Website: bh-photo
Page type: account-dashboard
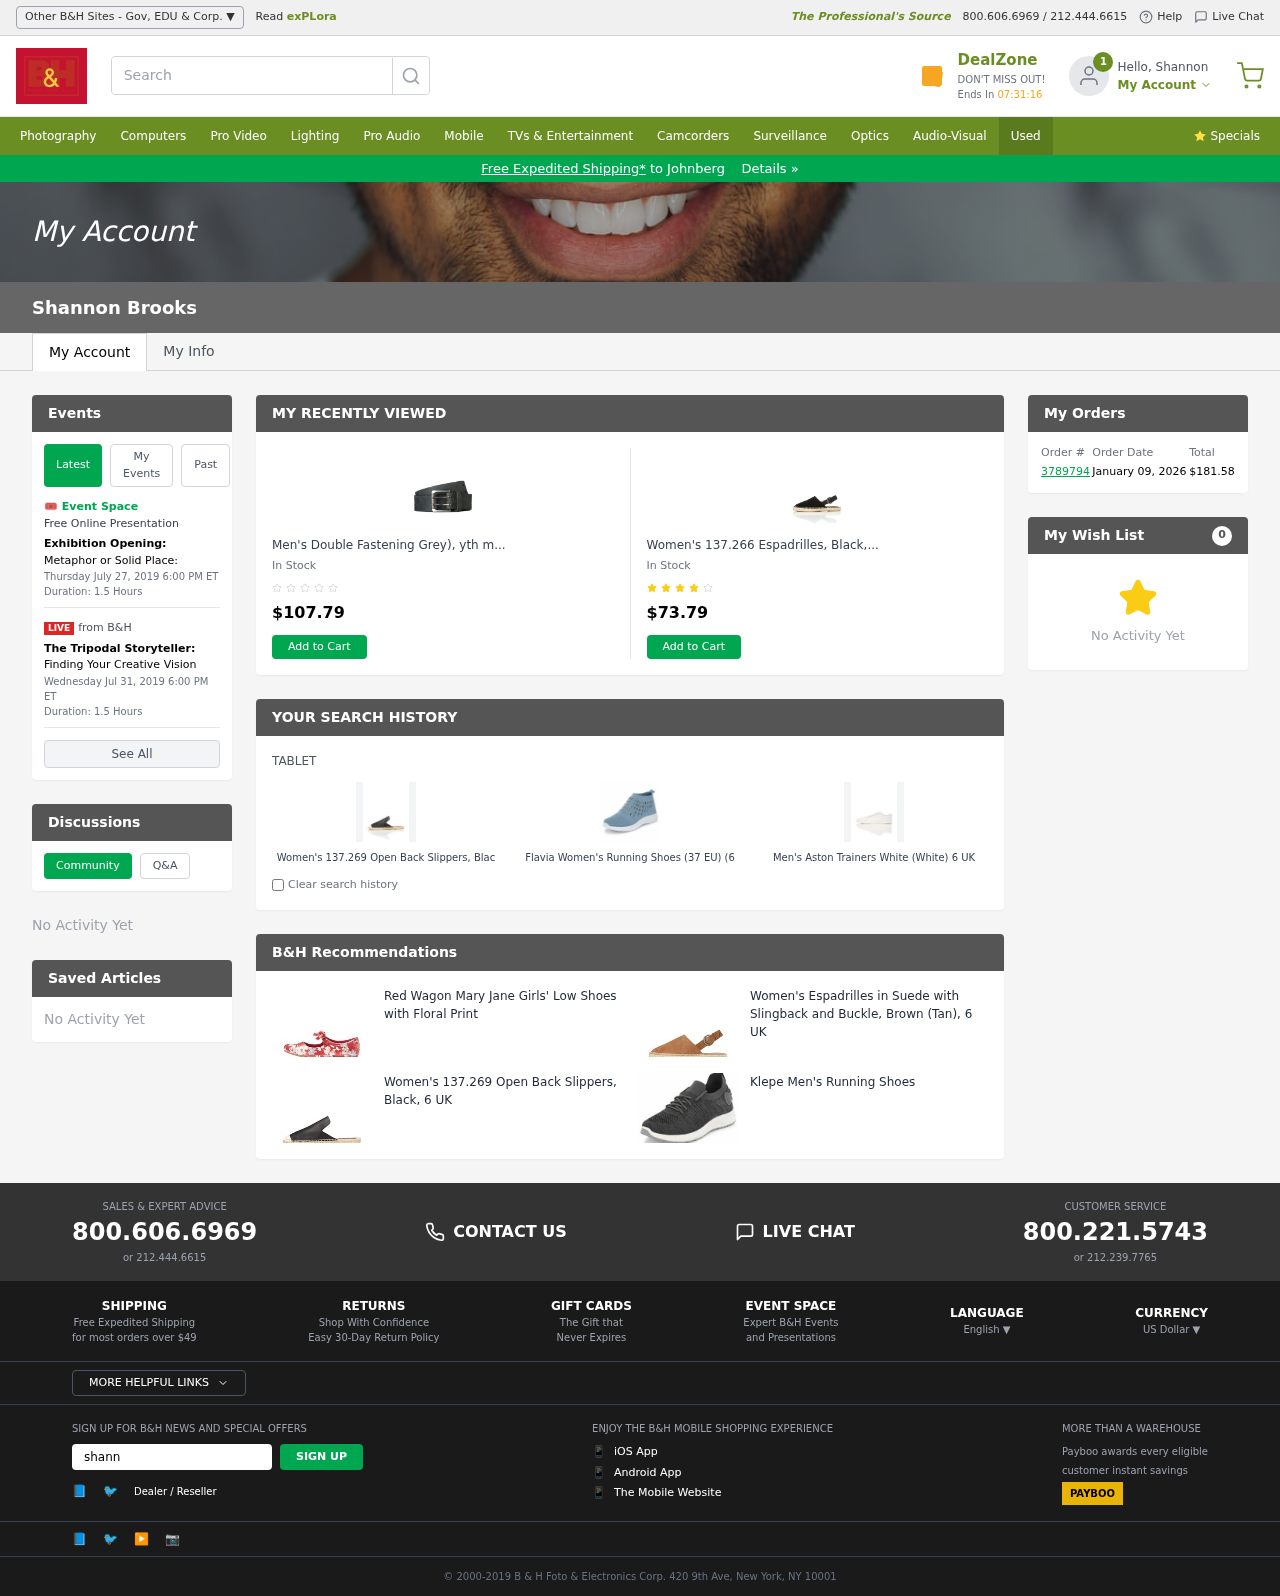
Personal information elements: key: PII_CITY
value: Johnberg
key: PII_EMAIL
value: shannonbrooks@hotmail.com
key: PII_FIRSTNAME
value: Shannon
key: PII_FULLNAME
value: Shannon Brooks
Product elements: key: PRODUCT1_NAME
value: Men's Double Fastening Grey), yth m
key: PRODUCT1_PRICE
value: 107.79
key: PRODUCT2_NAME
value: Women's 137.266 Espadrilles, Black, 6 UK
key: PRODUCT2_PRICE
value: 73.79
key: PRODUCT3_NAME
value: Women's 137.269 Open Back Slippers, Black, 8 US
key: PRODUCT4_NAME
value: Flavia Women's Running Shoes (37 EU) (6 US) (F/HD00641/BLU_L.Blue_5 UK)
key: PRODUCT5_NAME
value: Men's Aston Trainers White (White) 6 UK (40 EU)
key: PRODUCT6_NAME
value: Red Wagon Mary Jane Girls' Low Shoes with Floral Print
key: PRODUCT7_NAME
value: Women's Espadrilles in Suede with Slingback and Buckle, Brown (Tan), 6 UK
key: PRODUCT8_NAME
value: Women's 137.269 Open Back Slippers, Black, 6 UK
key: PRODUCT9_NAME
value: Klepe Men's Running Shoes
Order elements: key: ORDER_ID
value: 3789794
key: ORDER_DATE
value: January 09, 2026
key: ORDER_TOTAL
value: $181.58
Other elements: key: WISHLIST_COUNT
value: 0